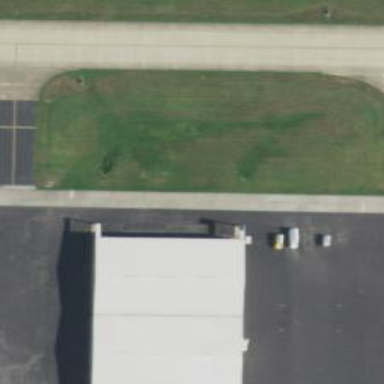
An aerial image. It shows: Hangar located at airport.